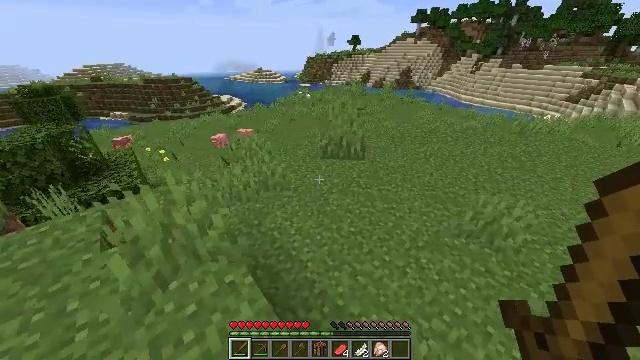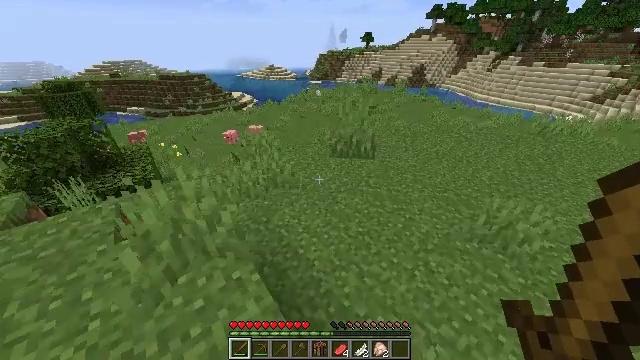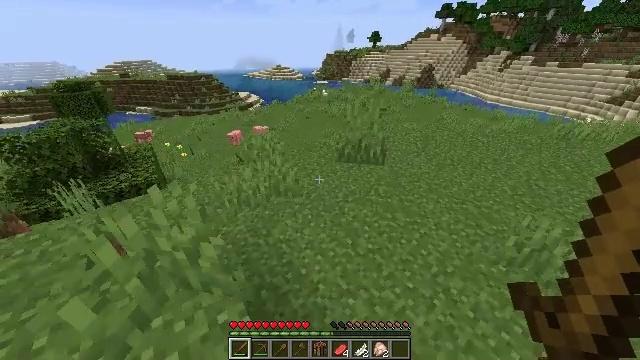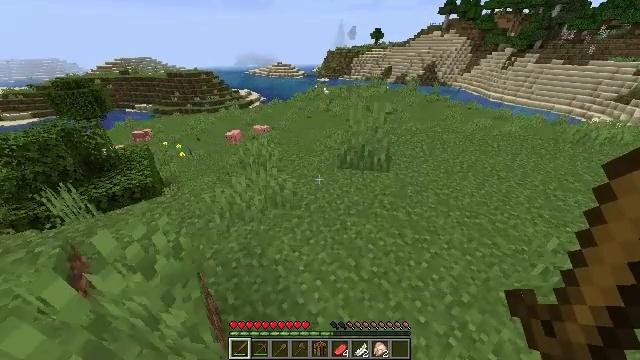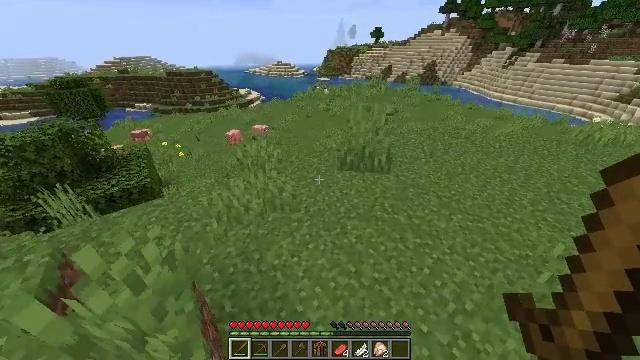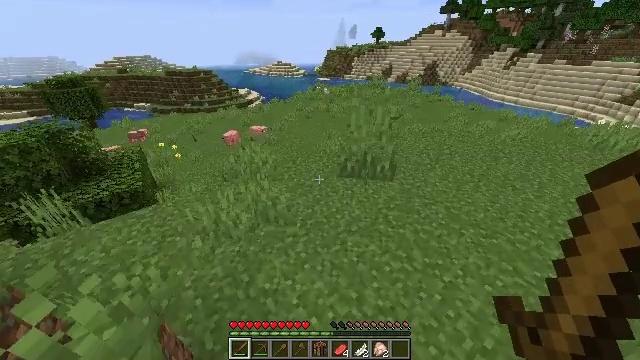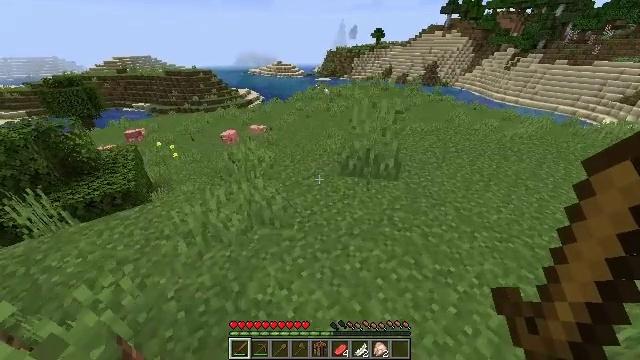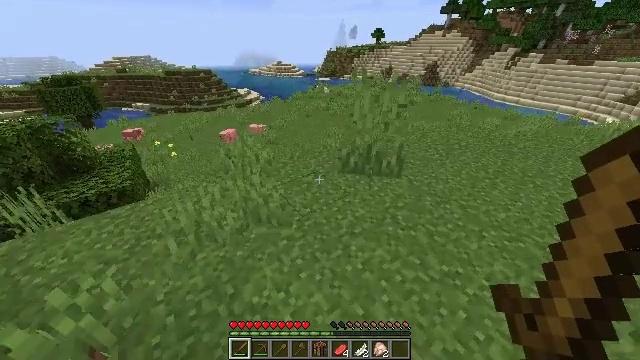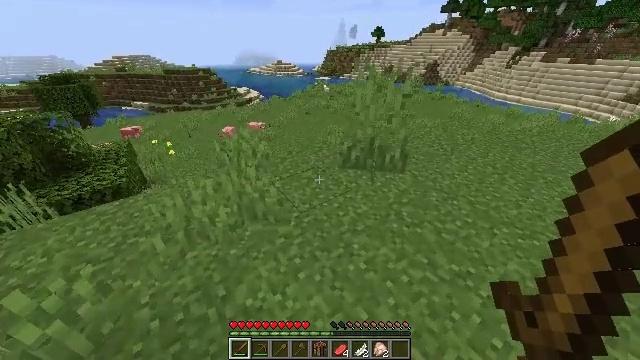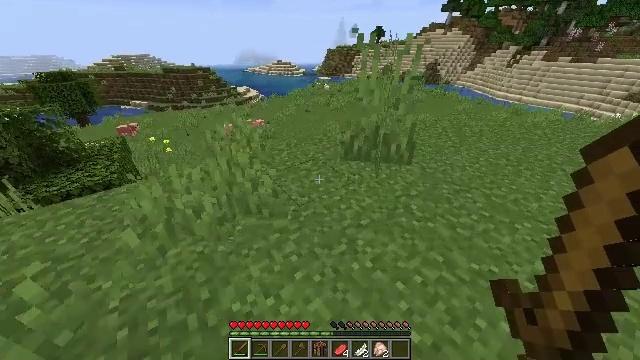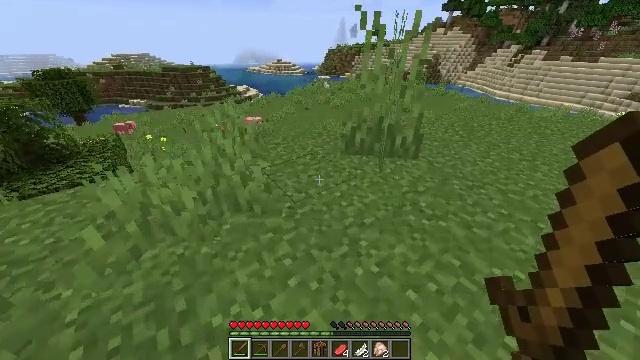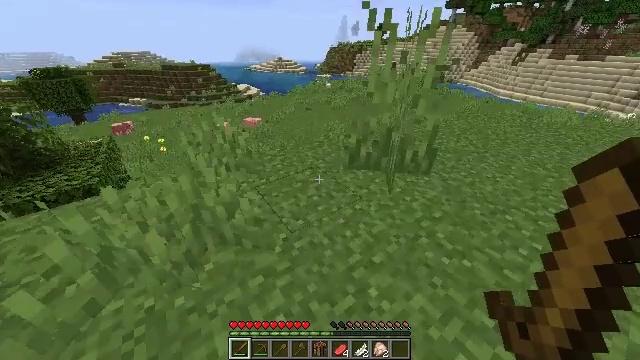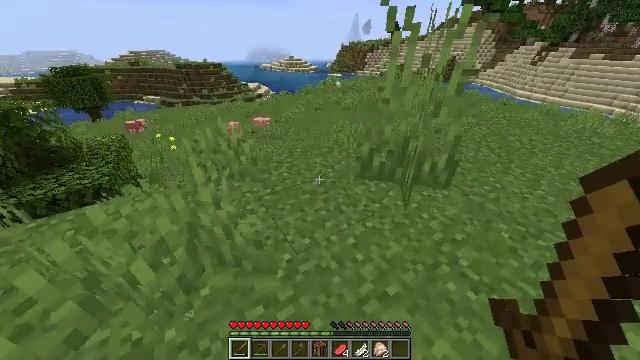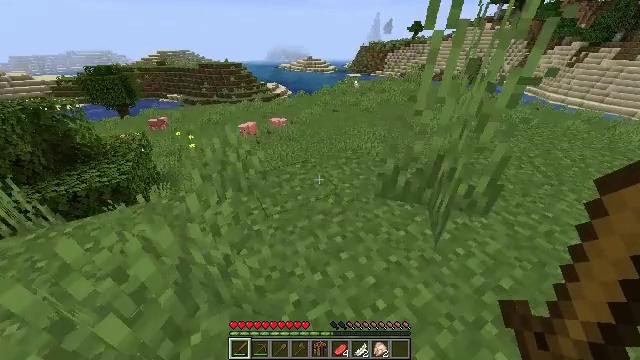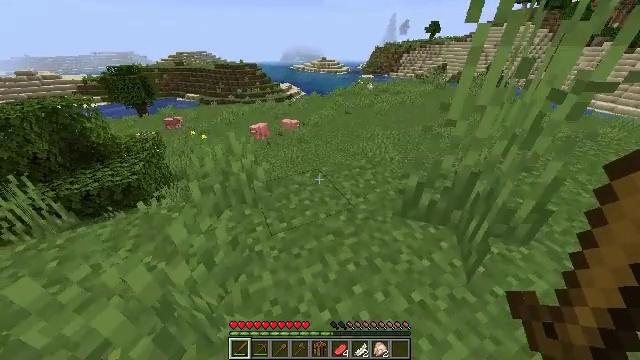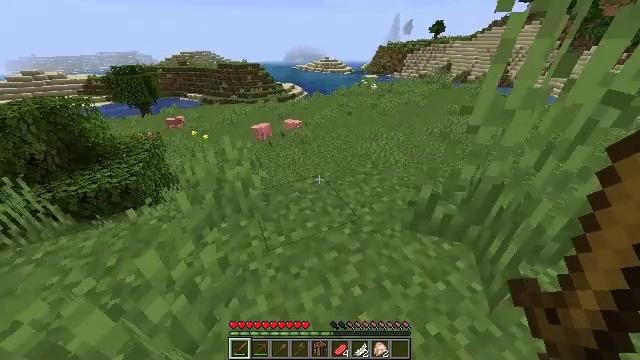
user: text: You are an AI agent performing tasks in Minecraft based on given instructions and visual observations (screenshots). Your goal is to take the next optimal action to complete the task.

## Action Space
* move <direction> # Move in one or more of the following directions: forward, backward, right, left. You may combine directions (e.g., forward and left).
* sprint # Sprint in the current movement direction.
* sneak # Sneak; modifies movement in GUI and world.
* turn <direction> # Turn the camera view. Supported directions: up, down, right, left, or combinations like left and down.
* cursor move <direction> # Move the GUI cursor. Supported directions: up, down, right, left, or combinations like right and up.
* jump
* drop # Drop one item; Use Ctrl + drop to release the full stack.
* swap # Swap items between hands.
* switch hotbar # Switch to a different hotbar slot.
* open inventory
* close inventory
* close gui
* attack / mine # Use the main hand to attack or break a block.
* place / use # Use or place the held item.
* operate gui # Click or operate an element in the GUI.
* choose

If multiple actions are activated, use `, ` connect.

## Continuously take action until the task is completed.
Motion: motion action
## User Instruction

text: Mine grass block from the ground.
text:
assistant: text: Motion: move forward, sprint, turn left
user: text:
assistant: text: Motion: move forward, sprint, turn left
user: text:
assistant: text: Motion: move forward, sprint
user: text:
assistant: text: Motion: move forward, sprint
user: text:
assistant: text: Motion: move forward, sprint
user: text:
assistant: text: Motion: move forward, sprint
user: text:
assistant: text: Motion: move forward, sprint
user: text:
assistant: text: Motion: move forward, sprint
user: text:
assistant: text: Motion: move forward, sprint
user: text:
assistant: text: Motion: move forward, sprint
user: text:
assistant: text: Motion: move forward, sprint
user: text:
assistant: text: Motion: move forward, sprint, turn left
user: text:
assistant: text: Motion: move forward, sprint, turn left
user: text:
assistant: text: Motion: move forward, sprint, turn left
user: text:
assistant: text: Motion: move forward, sprint
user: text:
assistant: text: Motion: move forward, sprint
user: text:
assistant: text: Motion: move forward, sprint
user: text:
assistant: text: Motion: move forward, sprint
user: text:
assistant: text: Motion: move forward, sprint
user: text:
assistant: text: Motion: move forward, sprint
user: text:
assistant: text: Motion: move forward, sprint
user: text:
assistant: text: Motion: move forward, sprint
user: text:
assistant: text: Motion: move forward, sprint
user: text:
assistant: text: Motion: move forward, sprint
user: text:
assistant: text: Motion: move forward, sprint
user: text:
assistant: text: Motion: move forward, sprint
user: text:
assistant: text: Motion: move forward, sprint
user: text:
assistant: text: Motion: move forward, sprint
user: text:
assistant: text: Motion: move forward, sprint
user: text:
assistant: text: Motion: move forward, sprint